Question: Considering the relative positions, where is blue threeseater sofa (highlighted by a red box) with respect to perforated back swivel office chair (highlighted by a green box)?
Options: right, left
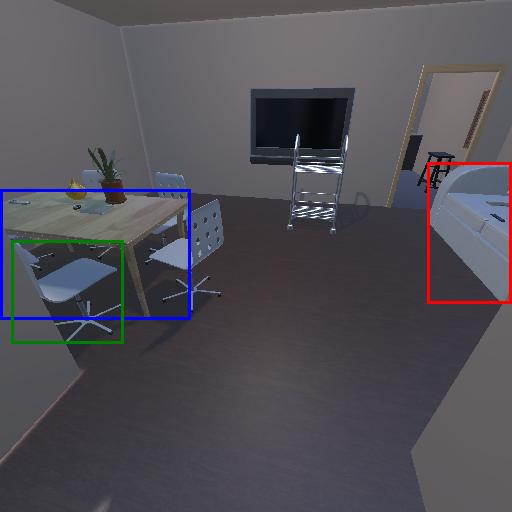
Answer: right